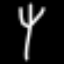
Label: fork